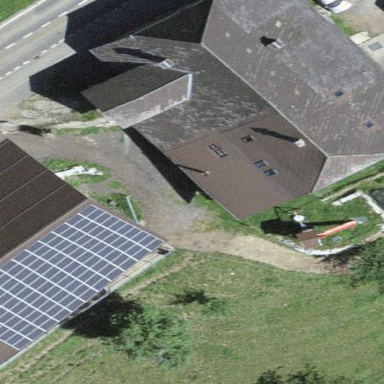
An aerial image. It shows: Farm building.